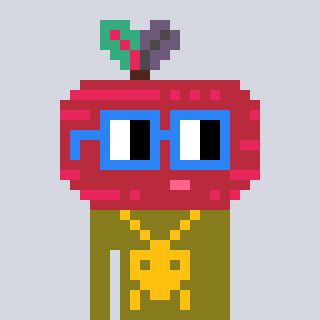
a pixel art character with square blue glasses, a beet-shaped head and a gunk-colored body on a cool background